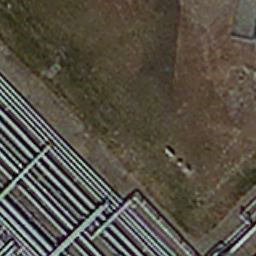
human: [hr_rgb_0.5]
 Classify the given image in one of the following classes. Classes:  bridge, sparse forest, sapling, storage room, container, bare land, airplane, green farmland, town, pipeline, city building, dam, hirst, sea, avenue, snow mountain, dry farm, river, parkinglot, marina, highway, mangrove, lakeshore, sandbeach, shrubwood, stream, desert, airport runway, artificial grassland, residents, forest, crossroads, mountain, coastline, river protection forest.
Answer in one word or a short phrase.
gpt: pipeline